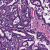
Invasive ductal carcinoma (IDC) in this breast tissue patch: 1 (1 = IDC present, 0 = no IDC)